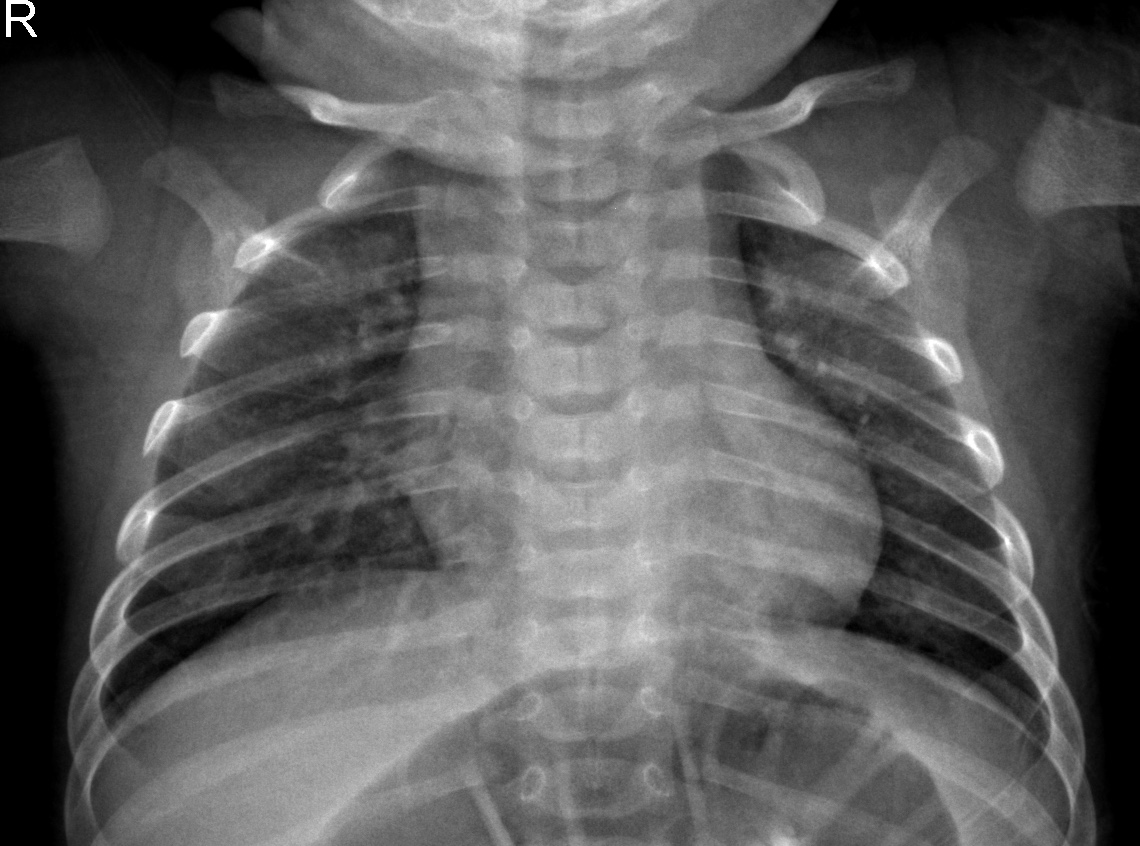
Diagnosis: NORMAL